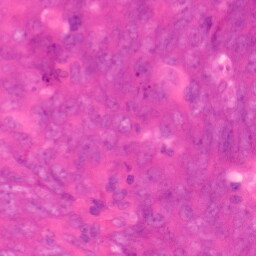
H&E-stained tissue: Colon